This time-domain trace was recorded on a rotor test rig. Based on the visible evidence, which rotor condition applies: normal, misalignment, unbalance, looseness?
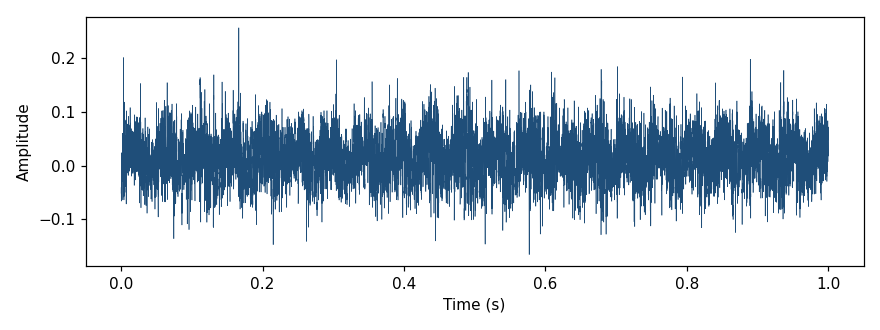
Answer: unbalance